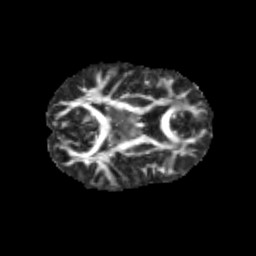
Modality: FA
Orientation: axial
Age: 13
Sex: male
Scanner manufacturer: siemens
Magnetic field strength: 3 T
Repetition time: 3.8 s
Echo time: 0.07 s